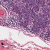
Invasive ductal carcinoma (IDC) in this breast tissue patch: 1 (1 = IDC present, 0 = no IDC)